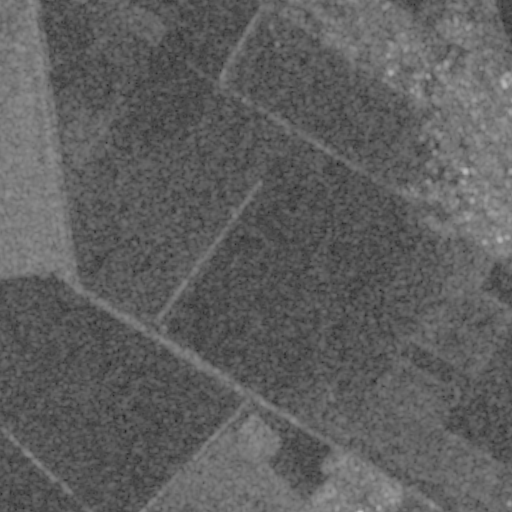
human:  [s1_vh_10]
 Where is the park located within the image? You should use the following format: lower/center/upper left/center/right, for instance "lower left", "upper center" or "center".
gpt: The park is located in the center right of the image.
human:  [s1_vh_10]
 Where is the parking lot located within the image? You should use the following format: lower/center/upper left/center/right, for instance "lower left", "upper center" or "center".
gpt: There is no parking lot in the image.

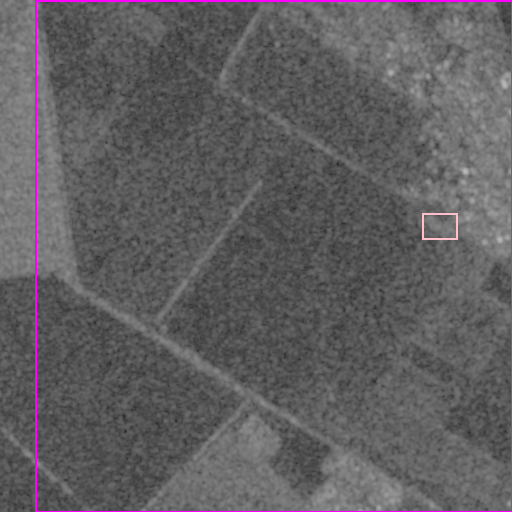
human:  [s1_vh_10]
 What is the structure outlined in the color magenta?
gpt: The structure outlined in magenta is a crop field.
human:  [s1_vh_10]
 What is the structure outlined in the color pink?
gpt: The structure outlined in pink is a park.
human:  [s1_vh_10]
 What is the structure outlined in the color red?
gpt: There is no red outline.